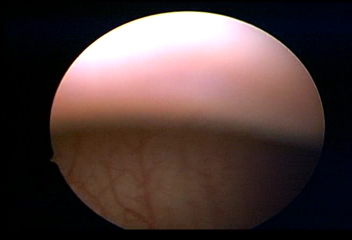
Modality: WLC
Class: Normal mucosa
Bladder cancer association: No